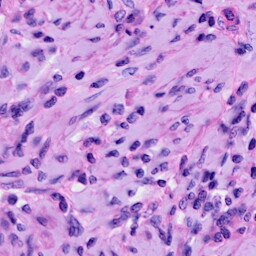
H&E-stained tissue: Cervix